Question: I am new to Informatica and I am trying to learn it bit by bit.Currently I am able to enable the repository services but nothing works after I get connected. As in the transformation icons do not get highlighted when I open the mapping designer. Please find the attached screen-shot. Let me know if any questions. Thank you.

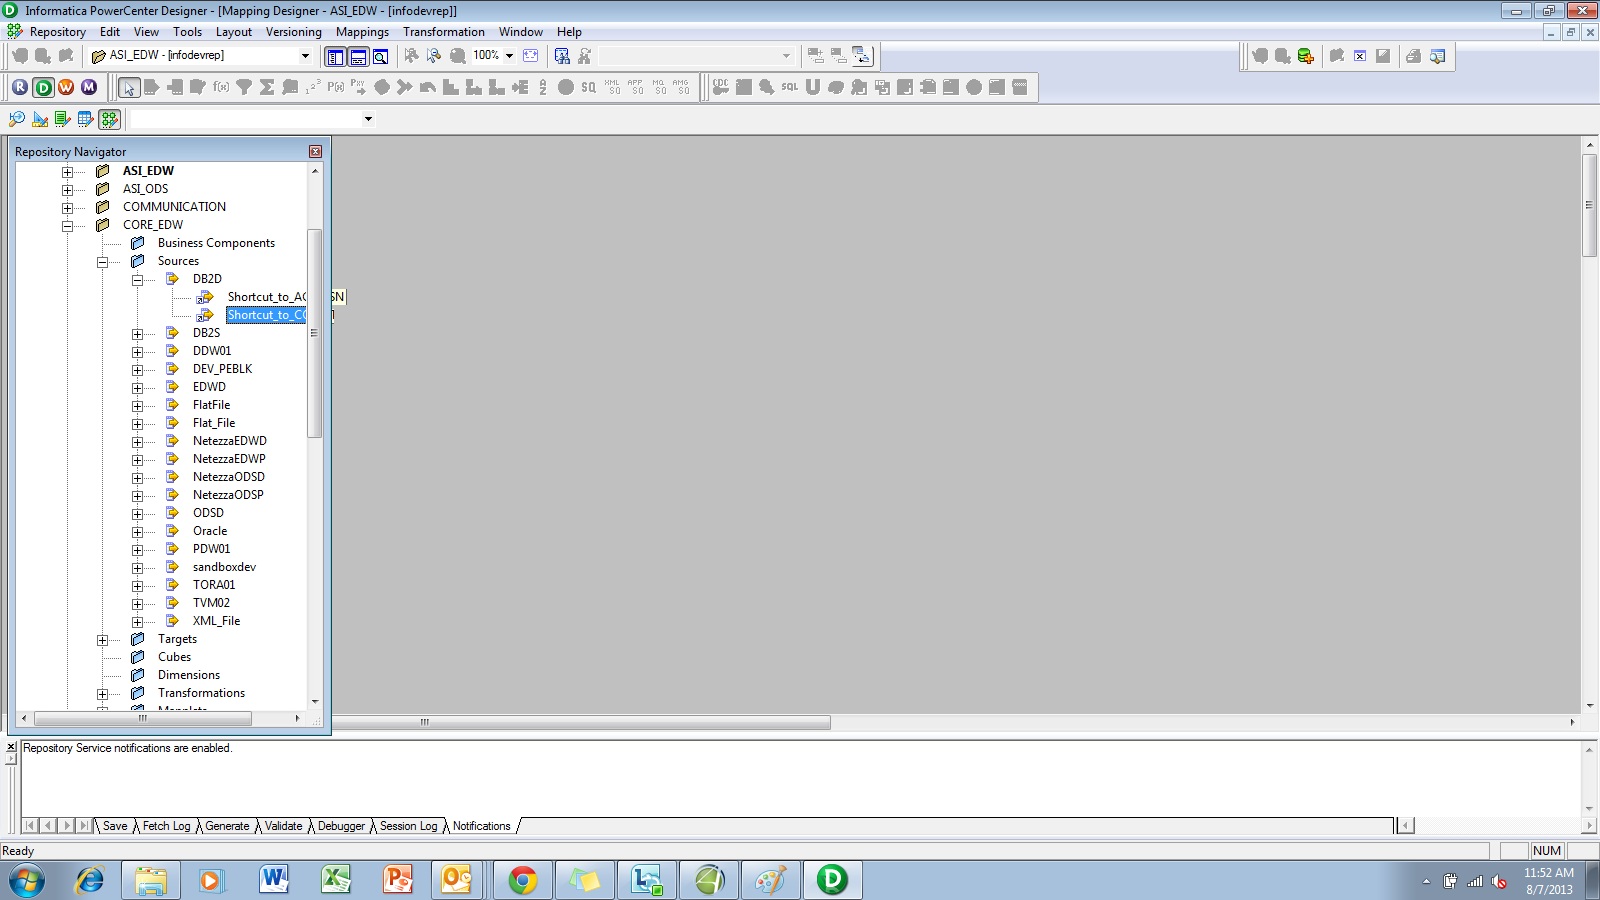
Answer: You opened the and connected to a folder but - create a new mapping or open an existing one and transformations toolbar will become active.